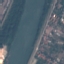
Land use / land cover class: River